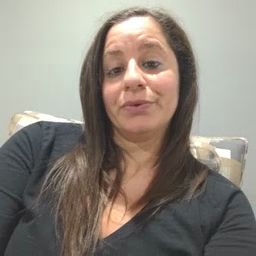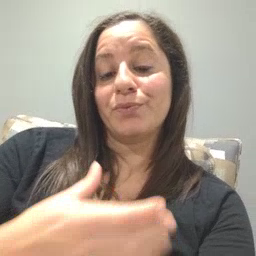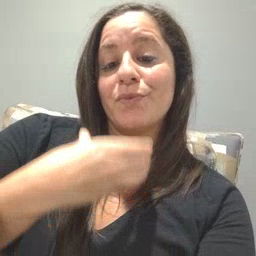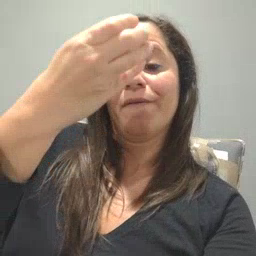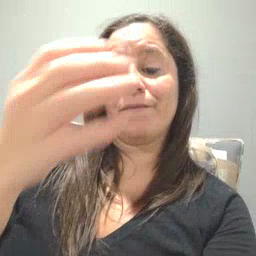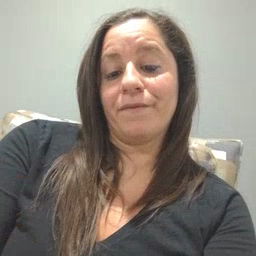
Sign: giraffe